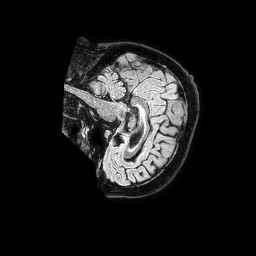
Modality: FLAIR
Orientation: sagittal
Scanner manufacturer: philips
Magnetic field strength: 1.5 T
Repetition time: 4.8 s
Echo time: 0.3 s